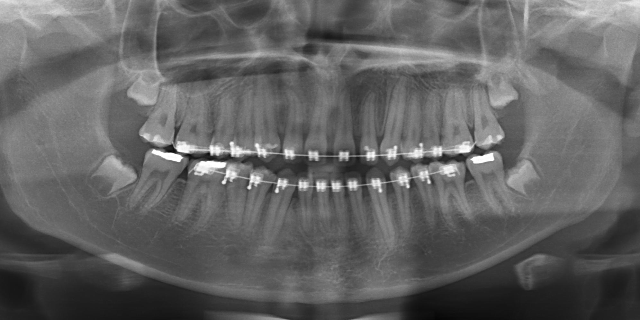
adult